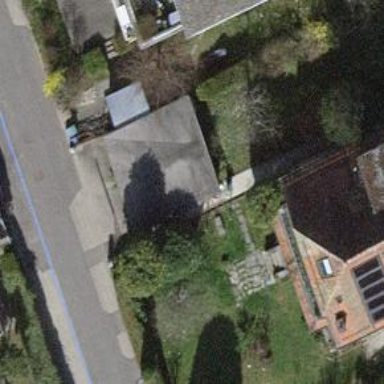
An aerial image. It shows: Garage.